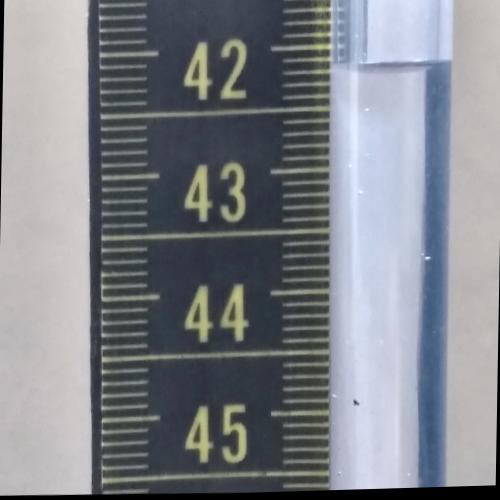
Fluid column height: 42.2 cm